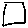
Label: square